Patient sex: M
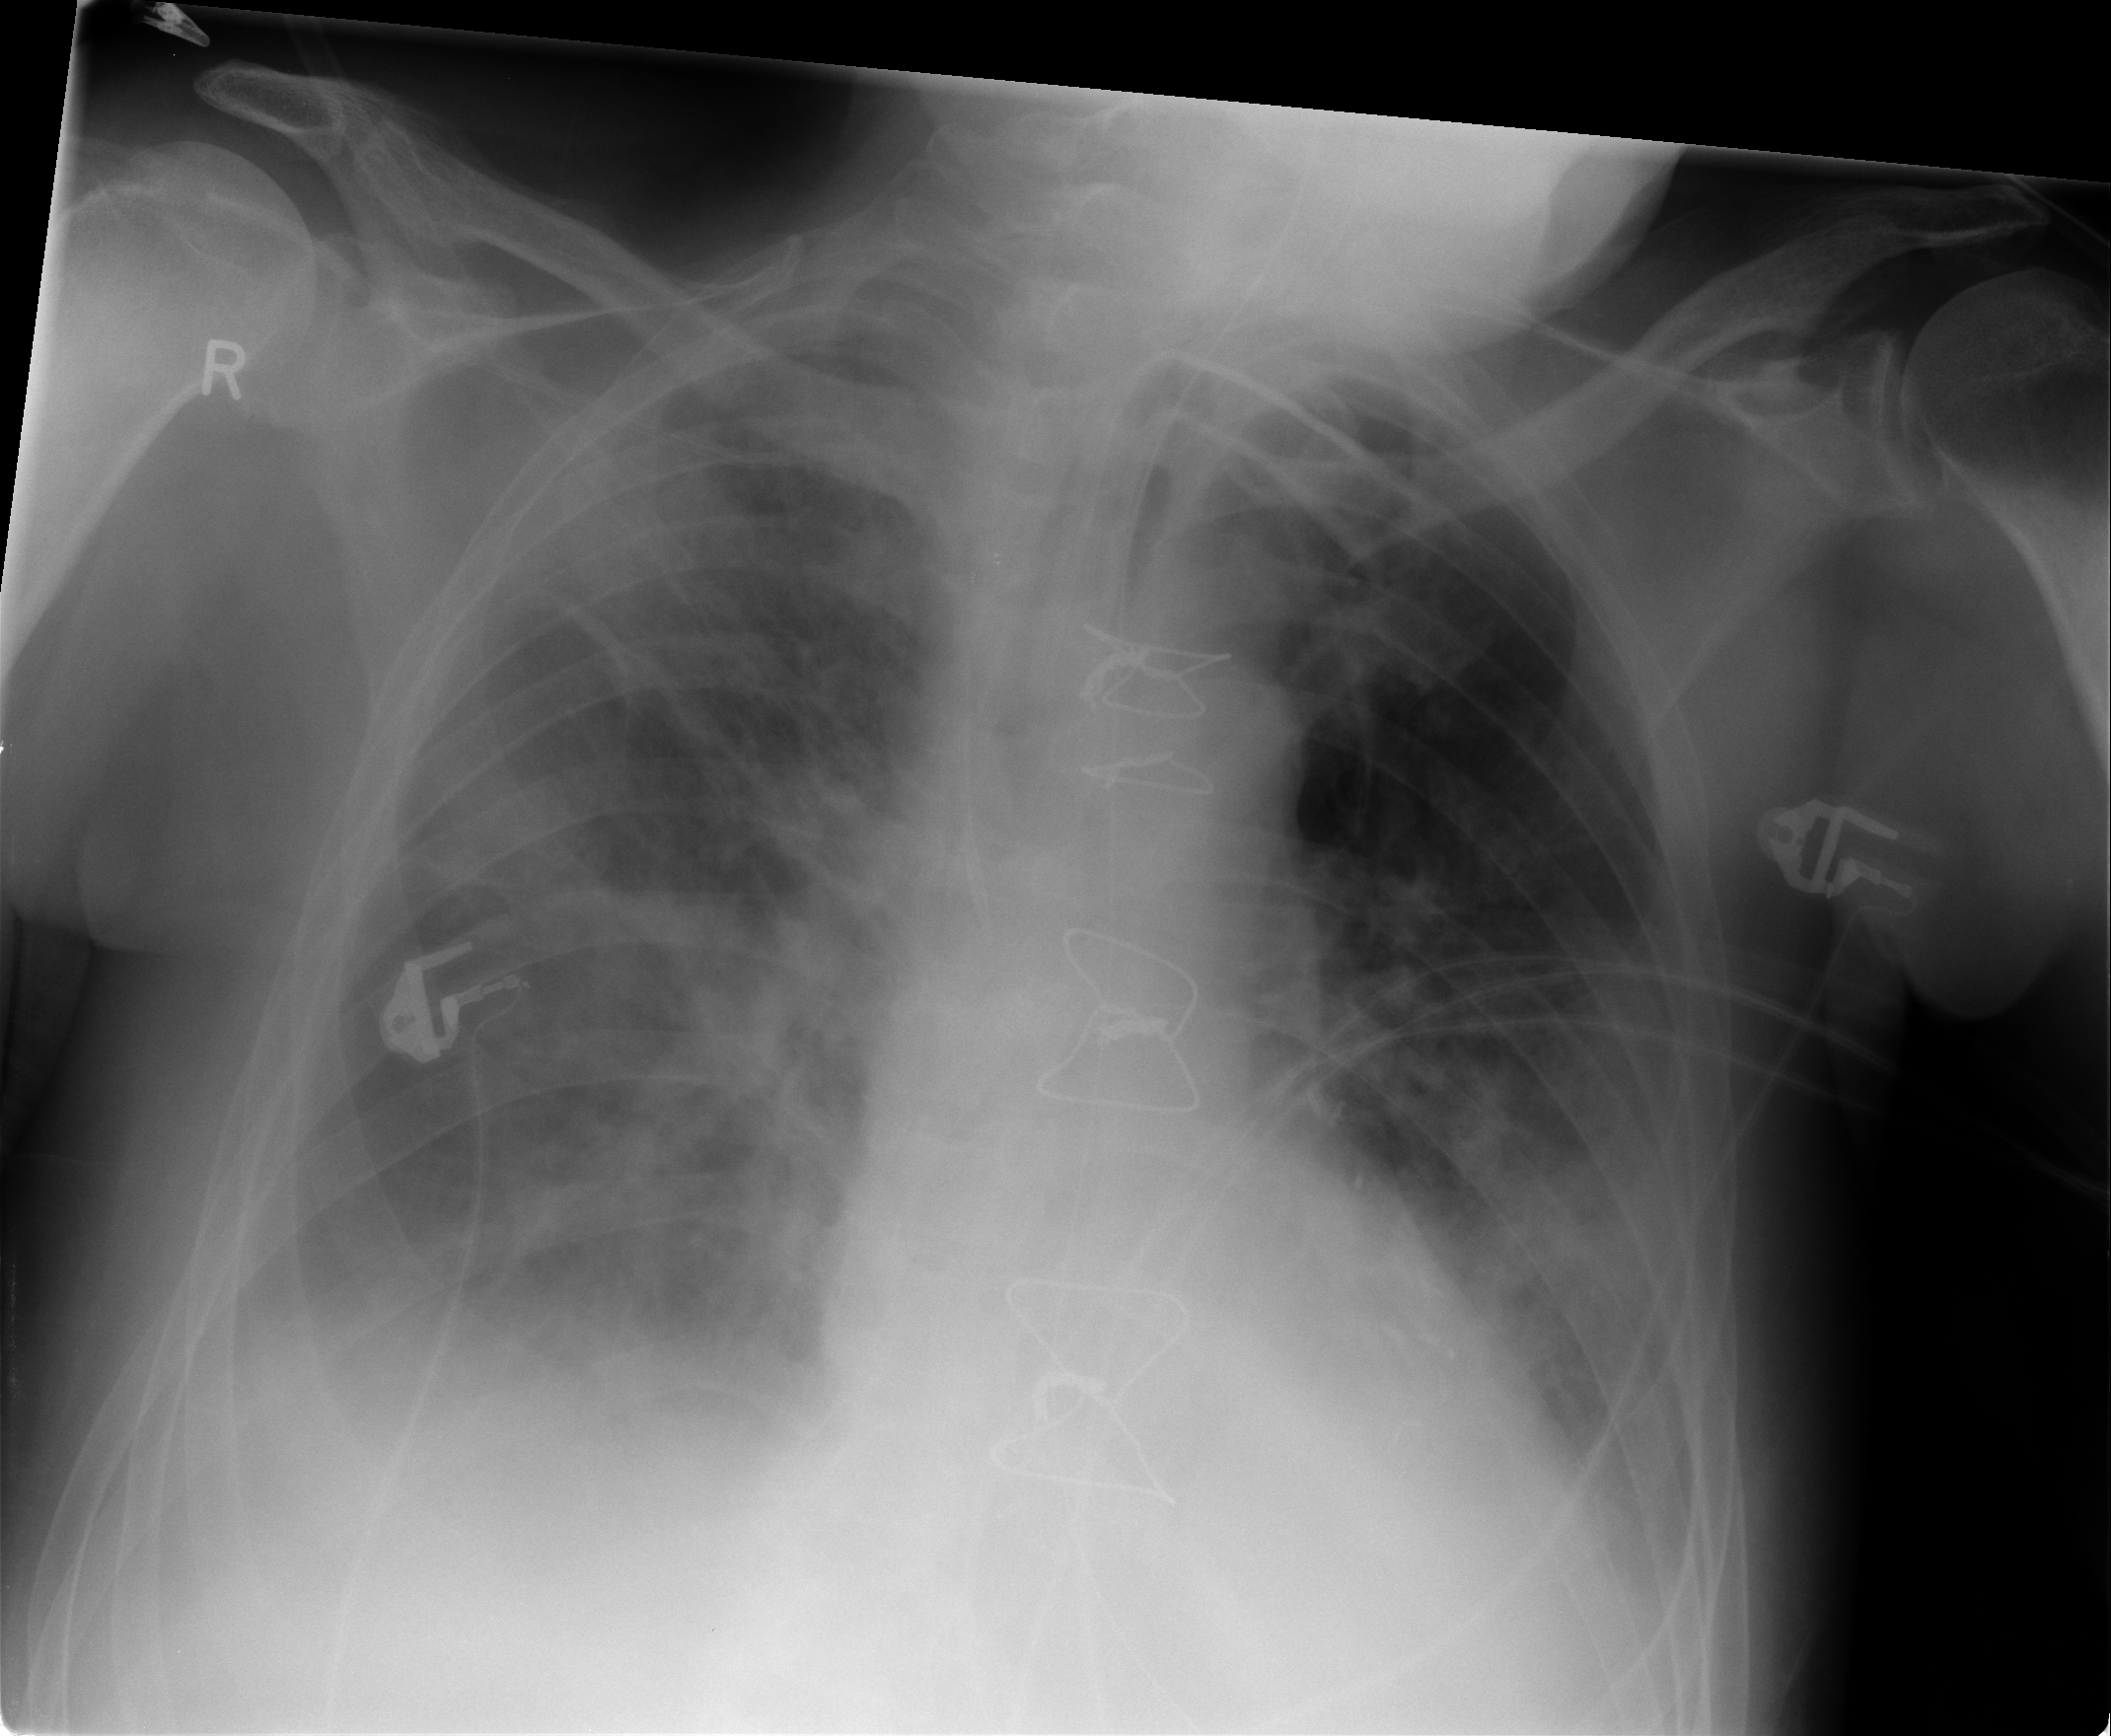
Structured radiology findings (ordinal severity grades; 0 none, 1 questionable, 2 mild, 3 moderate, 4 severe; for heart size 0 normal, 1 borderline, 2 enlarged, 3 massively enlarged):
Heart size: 0
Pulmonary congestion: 2
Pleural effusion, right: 2
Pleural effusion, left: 2
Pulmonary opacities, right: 2
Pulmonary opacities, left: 2
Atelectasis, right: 2
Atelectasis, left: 2